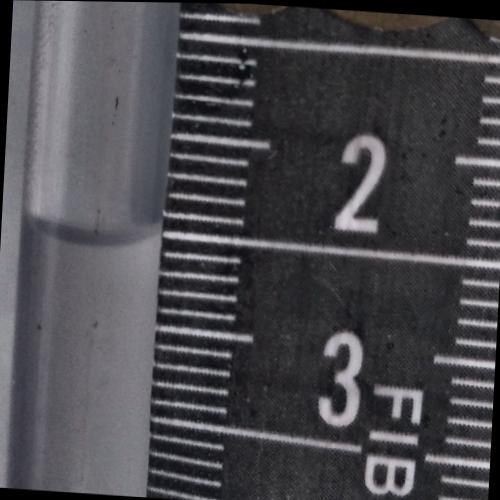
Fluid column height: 2.6 cm